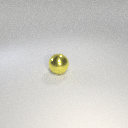
large yellow metal sphere